Interaction volume radius: 5 \u00c5
Interaction volume height: 15 \u00c5
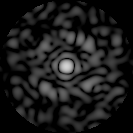
Disorder parameter: 0.8203